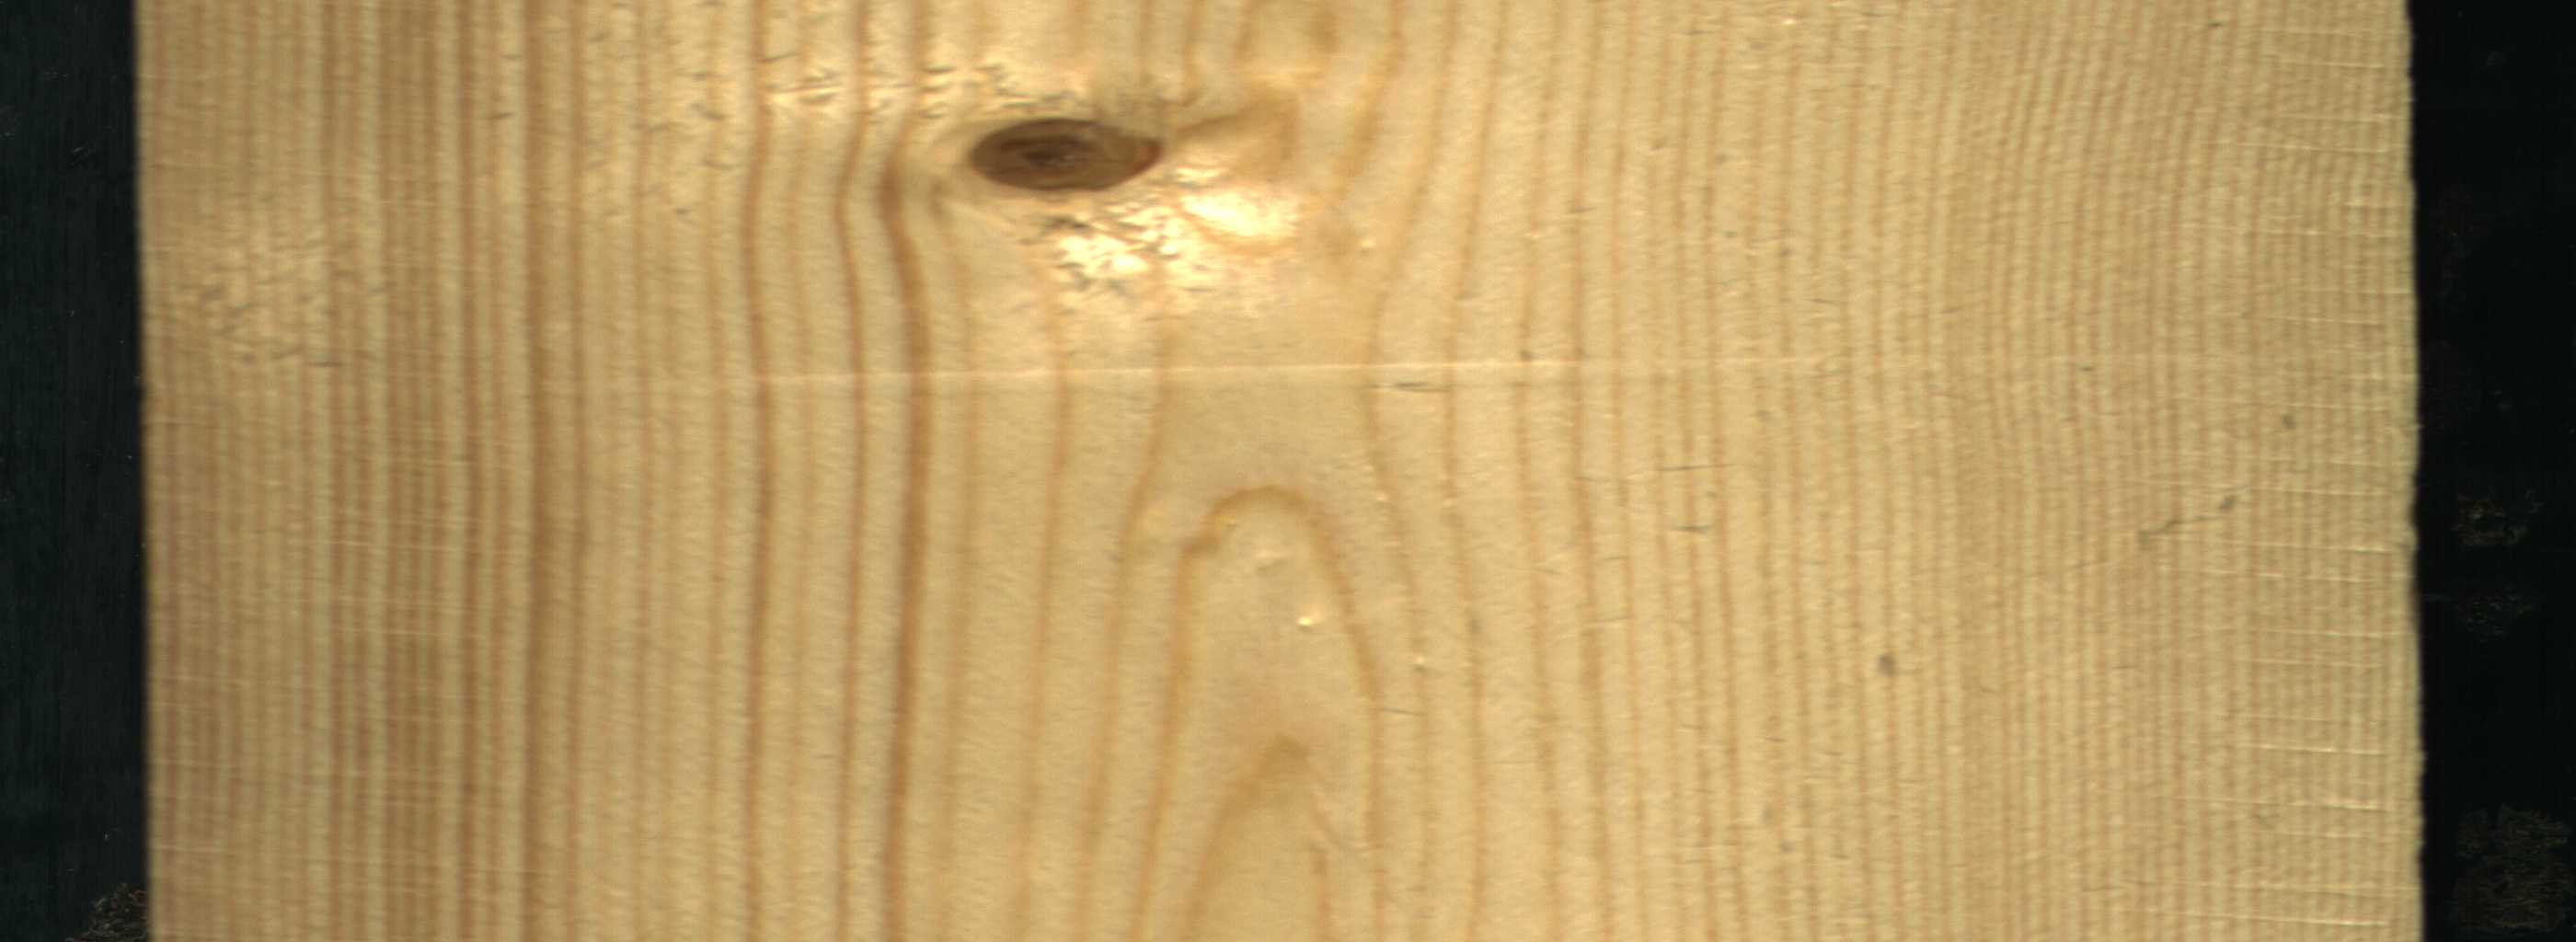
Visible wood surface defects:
Live_Knot